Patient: sex M, age 76
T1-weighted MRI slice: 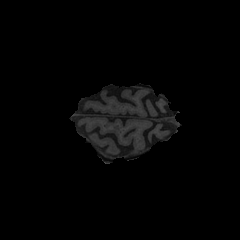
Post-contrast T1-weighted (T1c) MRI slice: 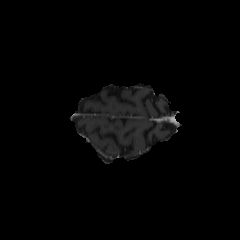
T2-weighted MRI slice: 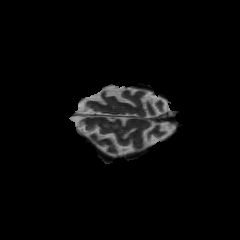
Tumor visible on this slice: yes
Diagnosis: Glioblastoma, IDH-wildtype
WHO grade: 4